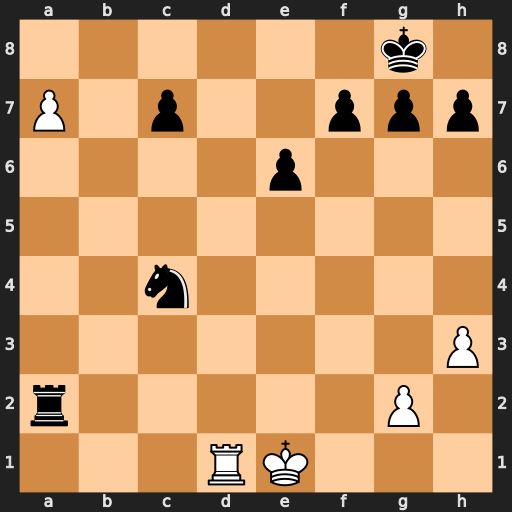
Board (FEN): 6k1/P1p2ppp/4p3/8/2n5/7P/r5P1/3RK3
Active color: w
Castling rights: -
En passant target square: -
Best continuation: Rd8#